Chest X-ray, PA view. Patient: 48 years old, sex F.
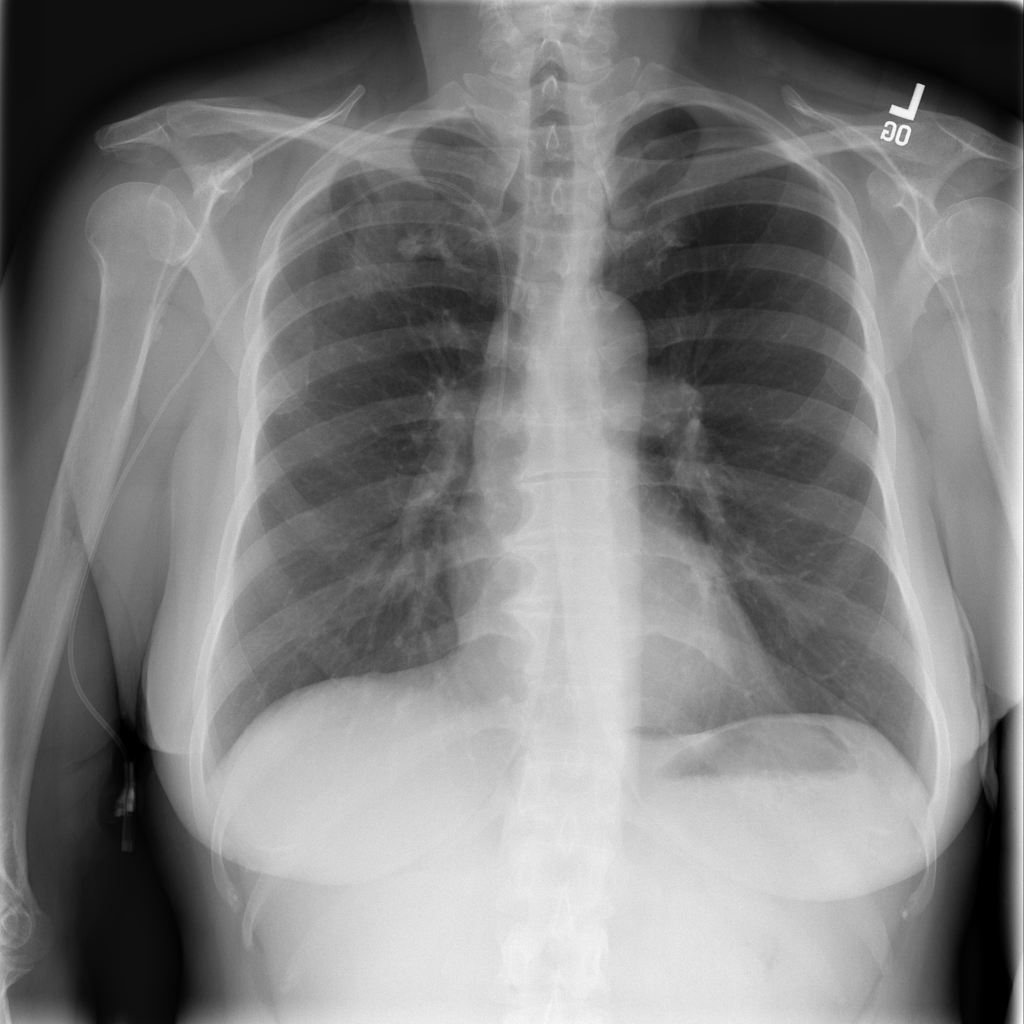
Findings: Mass